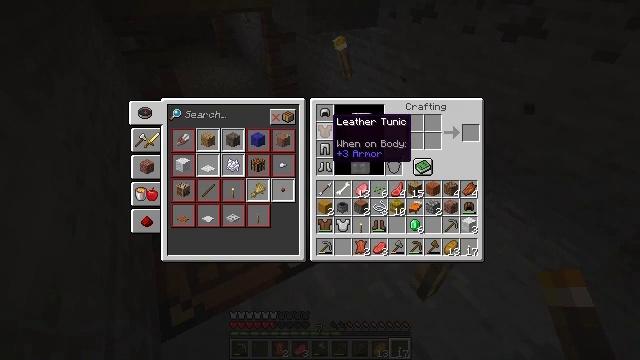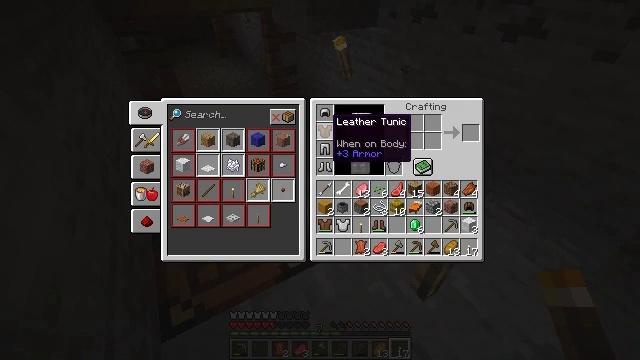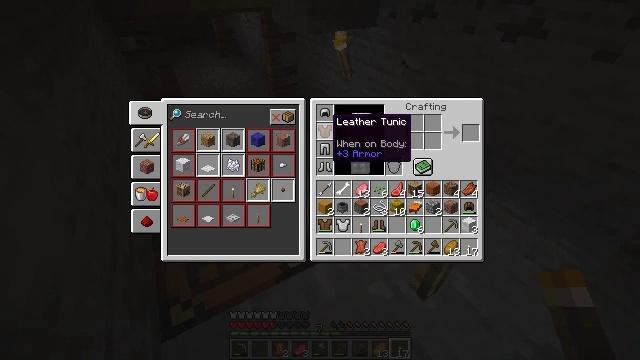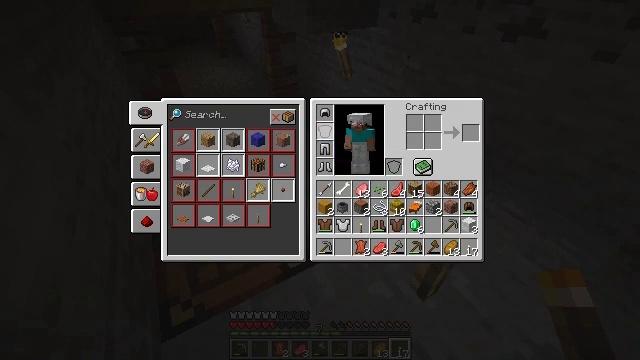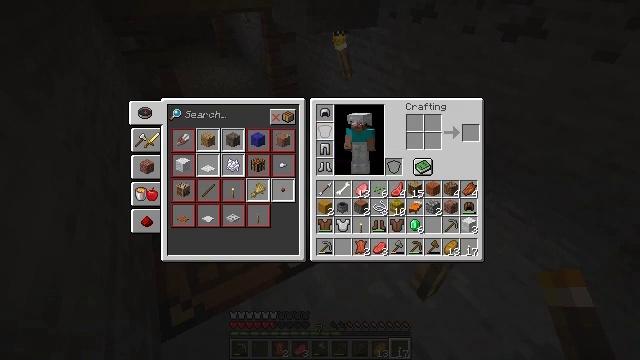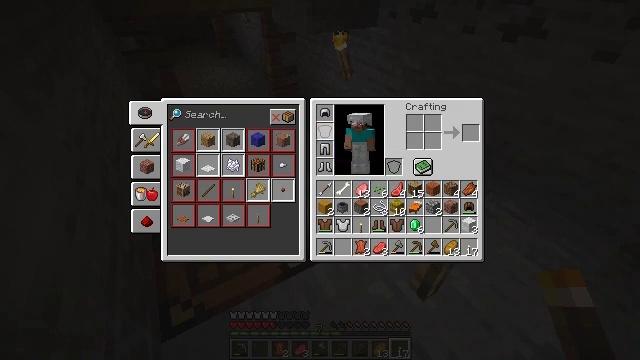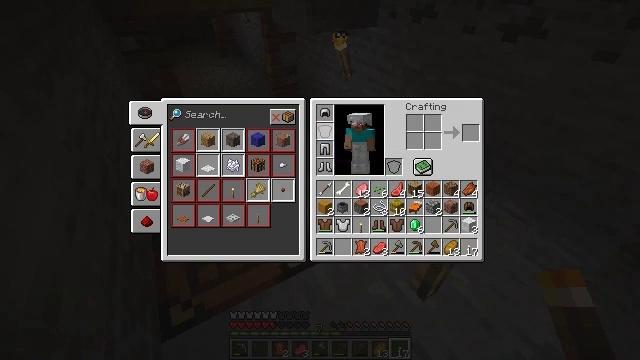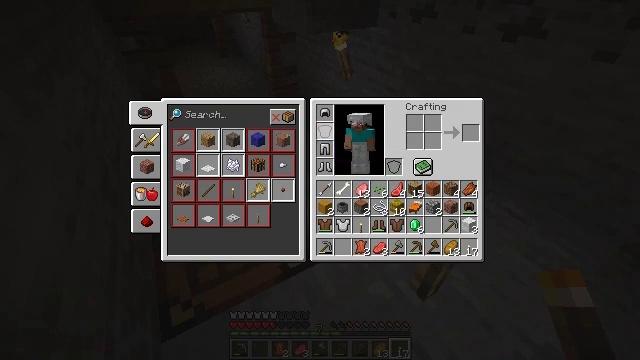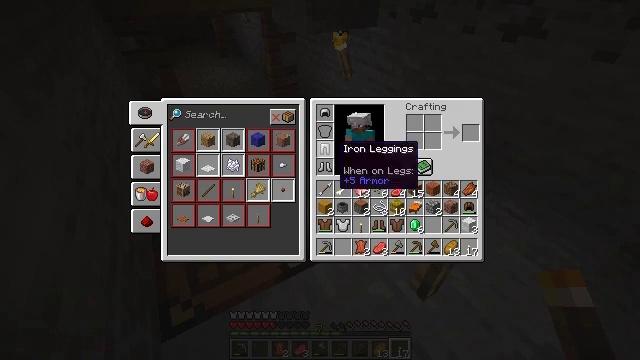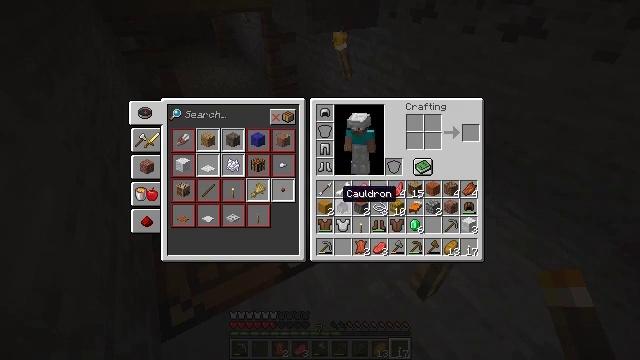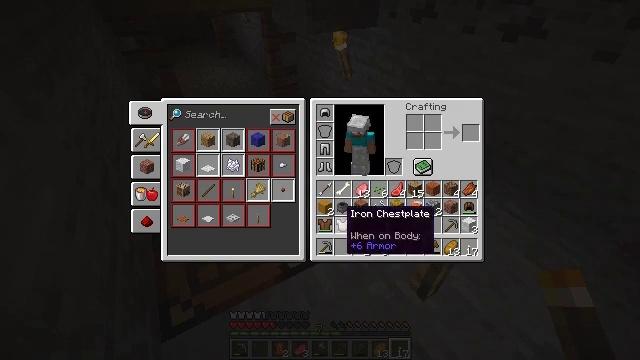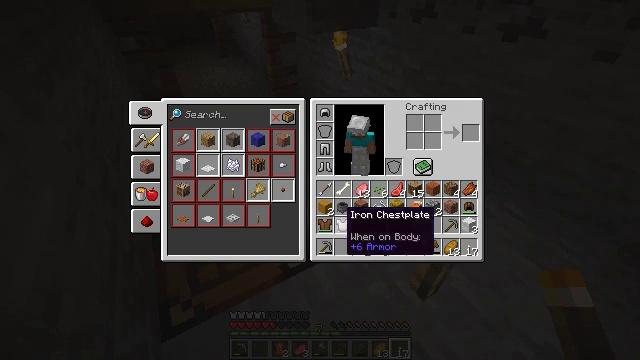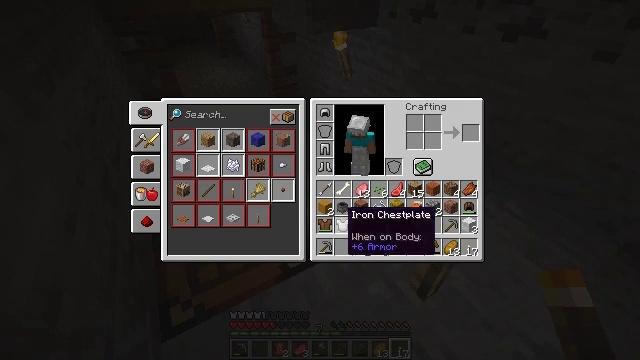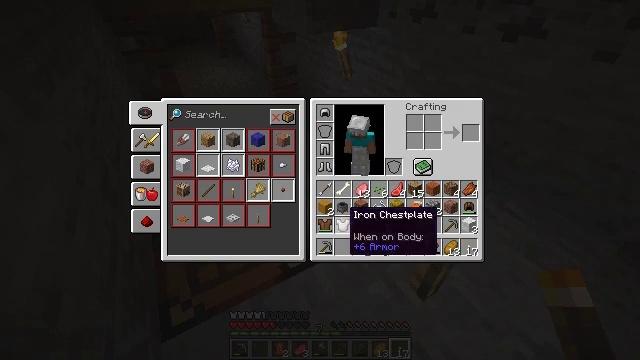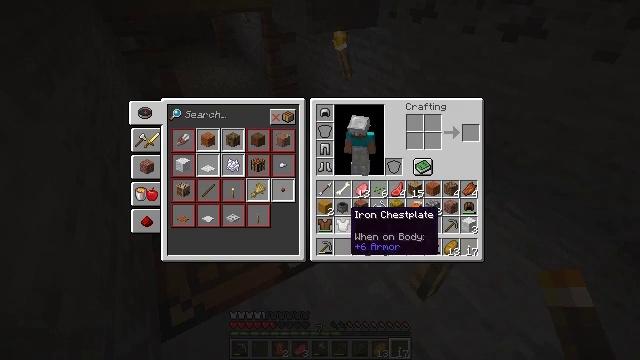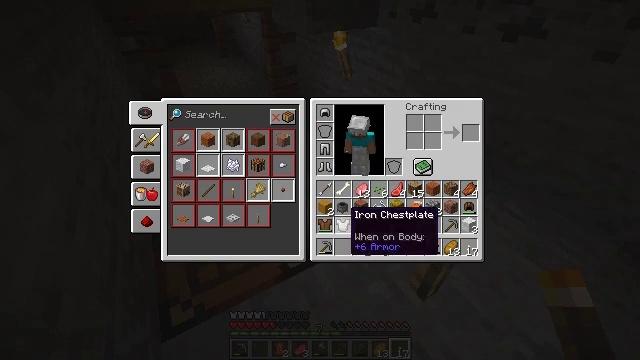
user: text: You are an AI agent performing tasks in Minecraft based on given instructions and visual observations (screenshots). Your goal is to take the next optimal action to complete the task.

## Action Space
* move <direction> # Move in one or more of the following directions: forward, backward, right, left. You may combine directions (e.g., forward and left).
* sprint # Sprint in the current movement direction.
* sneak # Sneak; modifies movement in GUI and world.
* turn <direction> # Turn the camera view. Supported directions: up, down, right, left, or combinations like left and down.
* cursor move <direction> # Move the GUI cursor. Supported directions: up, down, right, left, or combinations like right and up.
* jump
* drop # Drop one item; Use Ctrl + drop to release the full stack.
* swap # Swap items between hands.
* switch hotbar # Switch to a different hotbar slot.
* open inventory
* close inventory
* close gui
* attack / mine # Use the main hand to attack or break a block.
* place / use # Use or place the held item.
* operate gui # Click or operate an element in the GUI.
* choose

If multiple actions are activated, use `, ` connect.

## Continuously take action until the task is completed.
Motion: motion action
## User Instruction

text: Remove a leather chestplate from the inventory.
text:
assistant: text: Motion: sneak
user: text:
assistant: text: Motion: sneak
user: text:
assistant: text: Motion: sneak, operate gui
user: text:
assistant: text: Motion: sneak, operate gui
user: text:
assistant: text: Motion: sneak
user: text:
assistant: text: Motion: sneak
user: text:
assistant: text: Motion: sneak, cursor move down
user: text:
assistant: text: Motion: sneak, cursor move down
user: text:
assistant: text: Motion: sneak, cursor move down
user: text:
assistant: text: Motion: sneak, cursor move down
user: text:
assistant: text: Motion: sneak
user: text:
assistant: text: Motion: sneak
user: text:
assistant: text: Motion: sneak
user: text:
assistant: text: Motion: sneak
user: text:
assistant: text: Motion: sneak
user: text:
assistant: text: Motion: sneak, operate gui
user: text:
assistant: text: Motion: sneak, operate gui
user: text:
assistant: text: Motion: sneak, operate gui
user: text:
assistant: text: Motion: sneak
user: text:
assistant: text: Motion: sneak
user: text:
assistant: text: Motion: sneak
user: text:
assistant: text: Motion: sneak, cursor move right
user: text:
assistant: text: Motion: sneak, cursor move right and up
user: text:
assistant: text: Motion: sneak, cursor move right
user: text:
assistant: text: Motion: sneak
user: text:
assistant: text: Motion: sneak
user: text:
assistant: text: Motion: no_op
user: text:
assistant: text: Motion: no_op
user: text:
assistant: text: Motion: no_op
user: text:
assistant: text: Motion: no_op